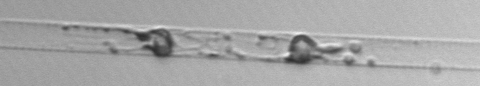
Label: Dactyliosolen_blavyanus